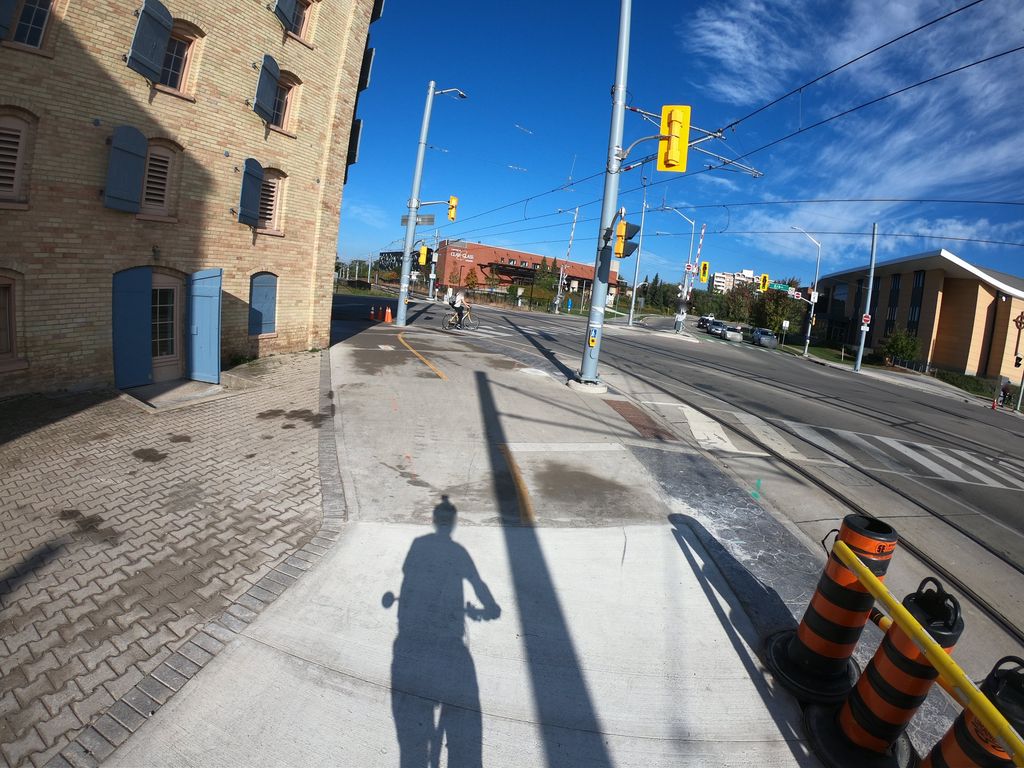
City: kitchener-waterloo